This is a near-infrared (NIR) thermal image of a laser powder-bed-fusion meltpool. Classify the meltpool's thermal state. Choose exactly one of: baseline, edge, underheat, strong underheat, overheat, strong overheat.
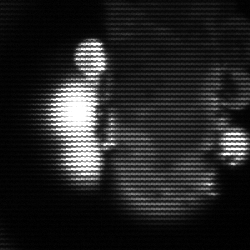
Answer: strong underheat